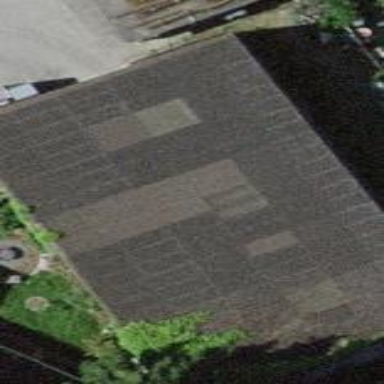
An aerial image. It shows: Garage building.